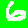
Digit: 6